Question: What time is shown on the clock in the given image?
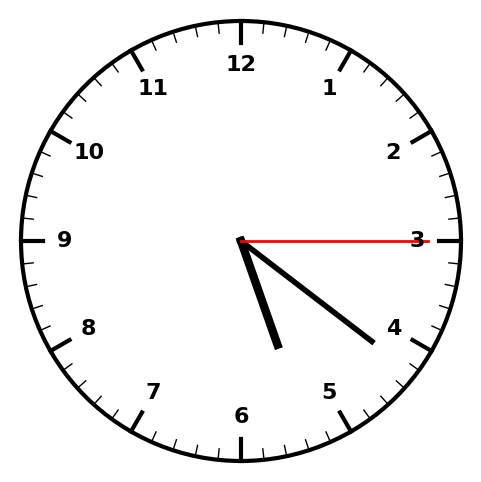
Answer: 05:21:15